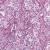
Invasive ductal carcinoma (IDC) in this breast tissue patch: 1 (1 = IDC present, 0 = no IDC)